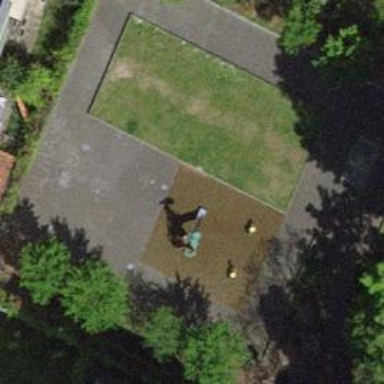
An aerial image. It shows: Playground area for leisure land.